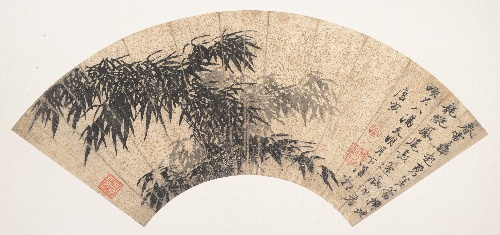
Title: 明　唐寅　春雷墨竹圖　摺扇|Bamboo in a spring thunderstorm
Artist: Tang Yin
Artist bio: Chinese, 1470–1524
Date: 17th century
Object type: Folding fan mounted as an album leaf
Classification: Paintings
Medium: Folding fan mounted as an album leaf; ink on gold-flecked paper
Culture: China
Period: Ming (1368–1644) or Qing dynasty (1644–1911)
Dimensions: 6 13/16 x 19 5/8 in. (17.3 x 49.8 cm)
Department: Asian Art
Credit line: Edward Elliott Family Collection, Douglas Dillon Gift, 1988
Accession year: 1988
Repository: Metropolitan Museum of Art, New York, NY
Tags: Bamboo